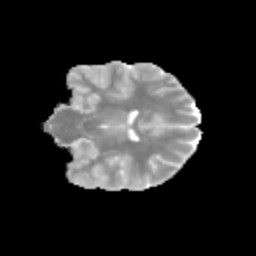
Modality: MD
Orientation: coronal
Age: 12
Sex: female
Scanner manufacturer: siemens
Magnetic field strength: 3 T
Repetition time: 3.8 s
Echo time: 0.07 s